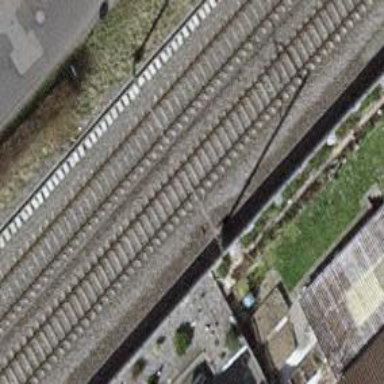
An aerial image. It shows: Railway signal.